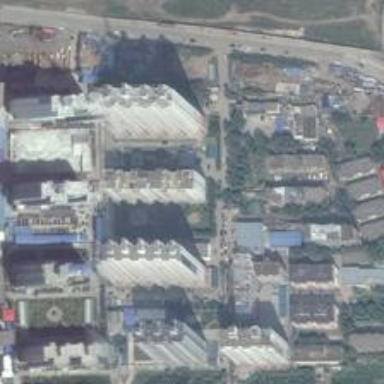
Three high-rise buildings with an oval playground is seated in a parallelogrammic area .